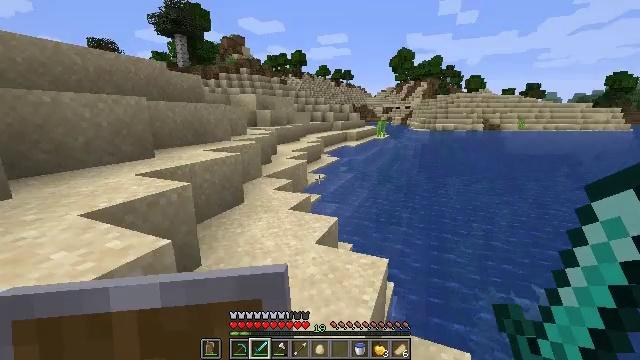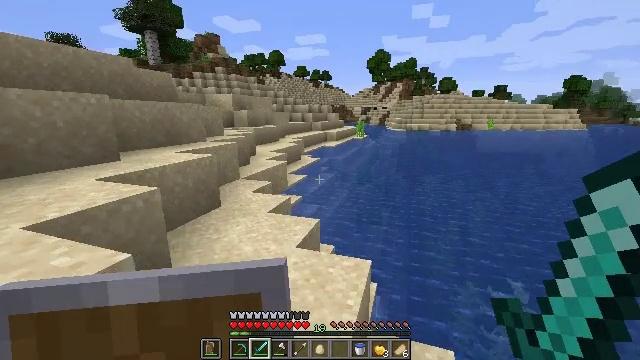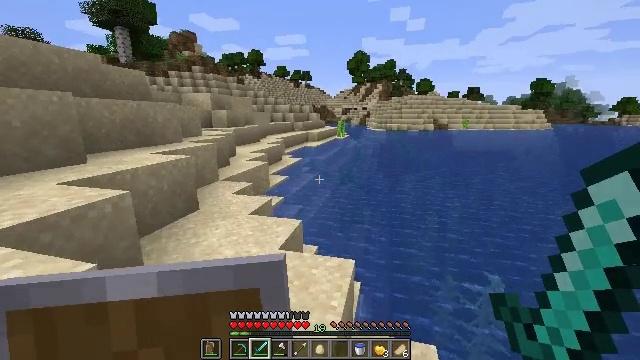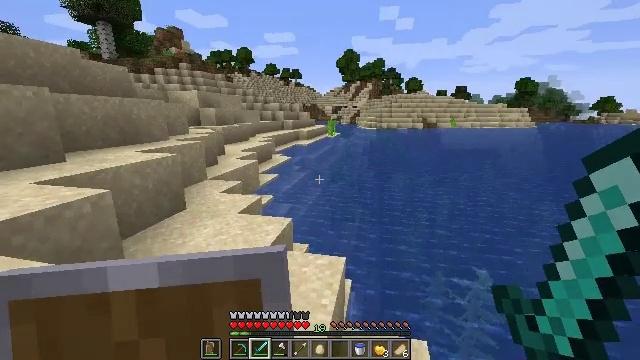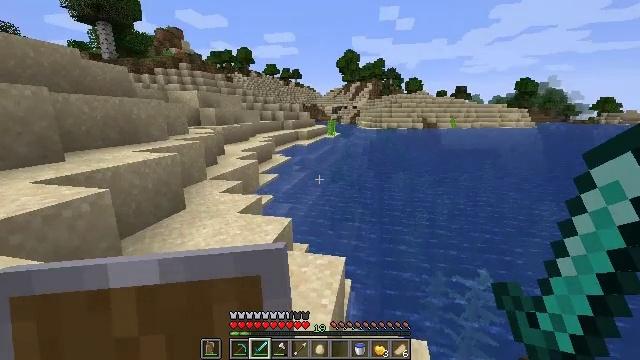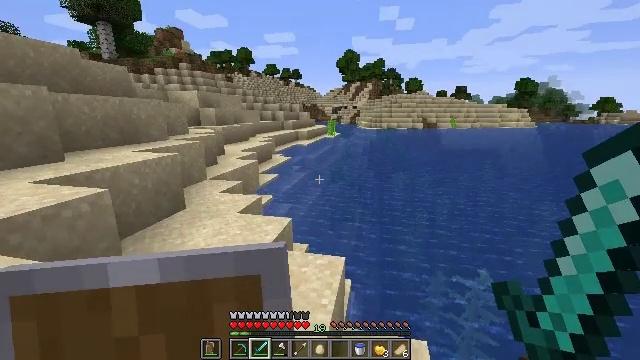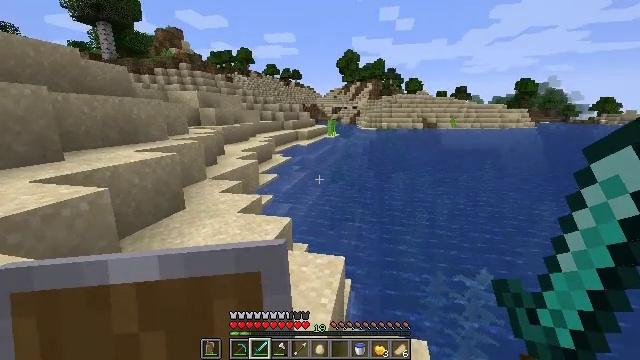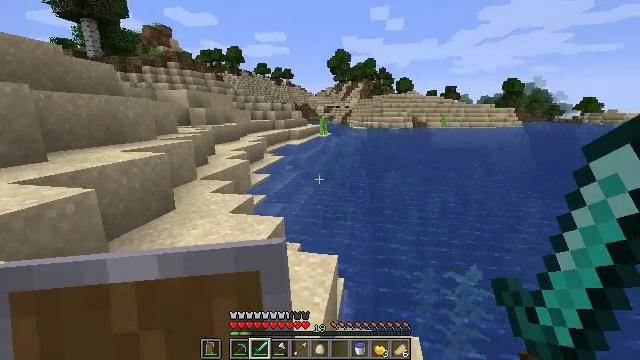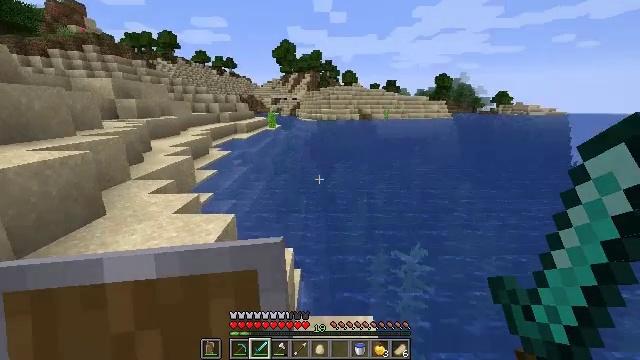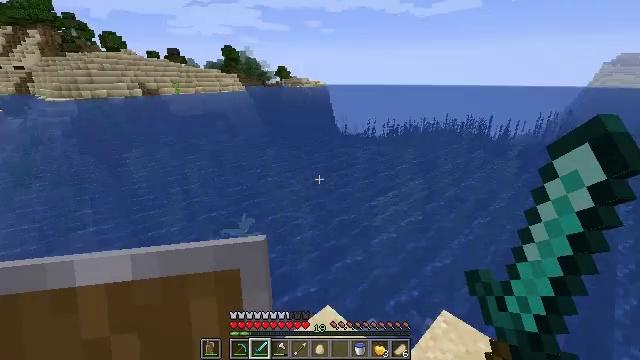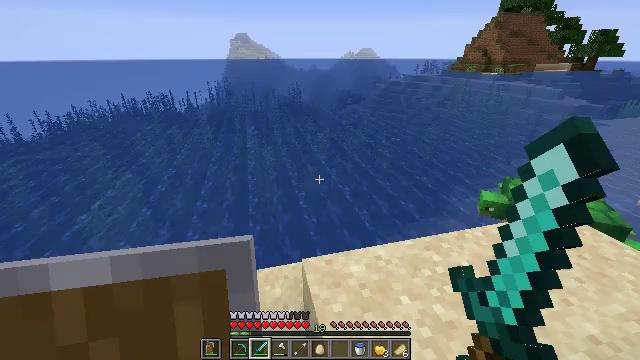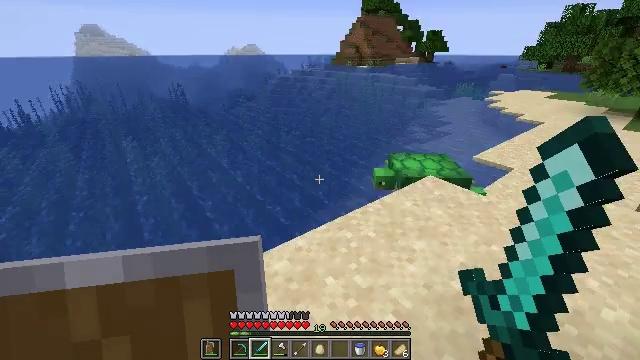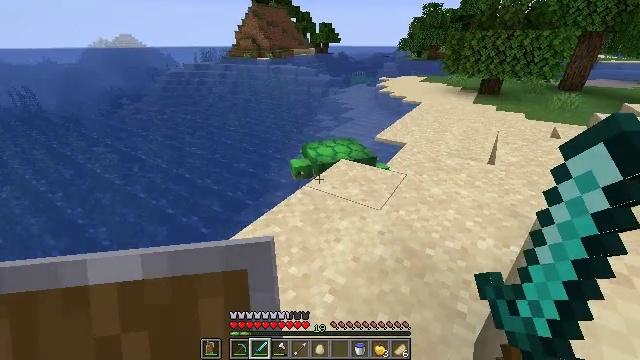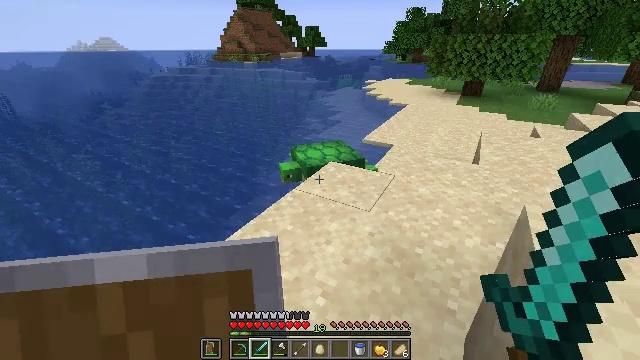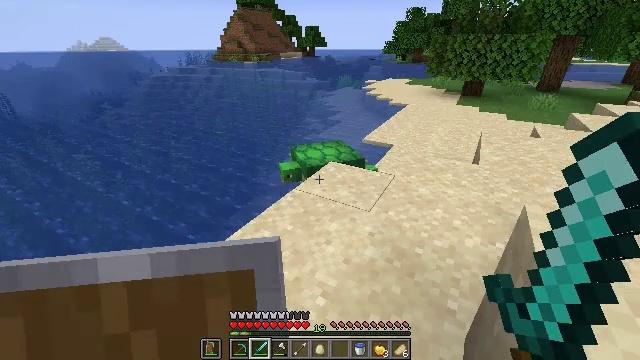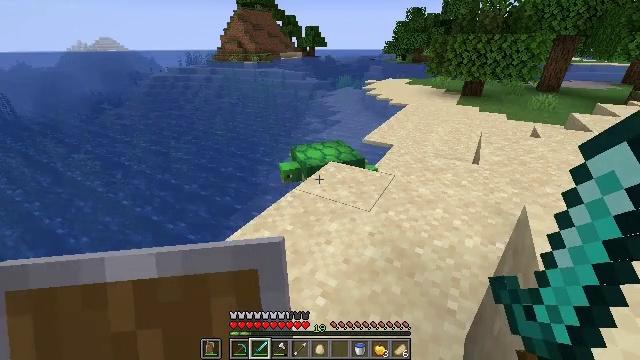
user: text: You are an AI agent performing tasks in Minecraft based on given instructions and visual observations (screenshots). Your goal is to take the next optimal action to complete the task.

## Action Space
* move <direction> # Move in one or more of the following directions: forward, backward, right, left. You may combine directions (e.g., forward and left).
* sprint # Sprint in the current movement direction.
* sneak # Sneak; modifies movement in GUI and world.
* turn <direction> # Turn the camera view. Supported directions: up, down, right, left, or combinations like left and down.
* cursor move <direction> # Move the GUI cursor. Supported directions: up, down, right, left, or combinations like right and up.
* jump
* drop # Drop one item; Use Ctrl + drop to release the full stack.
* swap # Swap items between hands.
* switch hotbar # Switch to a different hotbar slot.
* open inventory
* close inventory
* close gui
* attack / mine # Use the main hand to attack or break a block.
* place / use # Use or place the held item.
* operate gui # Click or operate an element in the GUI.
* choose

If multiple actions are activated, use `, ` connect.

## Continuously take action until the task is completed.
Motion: motion action
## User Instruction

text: Attack the ground to gather sand.
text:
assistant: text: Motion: turn right
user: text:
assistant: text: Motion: turn right
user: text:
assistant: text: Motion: turn right
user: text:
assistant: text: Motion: no_op
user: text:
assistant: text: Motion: no_op
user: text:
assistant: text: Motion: no_op
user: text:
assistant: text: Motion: turn right
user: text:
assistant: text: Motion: turn right and down
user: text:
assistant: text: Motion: turn right and down
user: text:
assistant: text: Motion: turn right and down
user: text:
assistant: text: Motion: turn right
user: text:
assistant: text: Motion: turn right and down
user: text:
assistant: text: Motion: turn right
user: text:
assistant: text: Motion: no_op
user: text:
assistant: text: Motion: no_op
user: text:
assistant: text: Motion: no_op
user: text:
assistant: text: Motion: no_op
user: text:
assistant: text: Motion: no_op
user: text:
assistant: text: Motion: no_op
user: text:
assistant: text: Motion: no_op
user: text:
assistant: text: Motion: move forward
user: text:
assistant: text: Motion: move forward
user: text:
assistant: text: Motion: move forward
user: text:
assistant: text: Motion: move forward
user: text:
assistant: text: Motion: move forward
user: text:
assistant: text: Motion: move forward
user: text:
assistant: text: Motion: move forward
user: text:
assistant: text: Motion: move forward
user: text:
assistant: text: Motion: move forward
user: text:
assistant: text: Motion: move forward